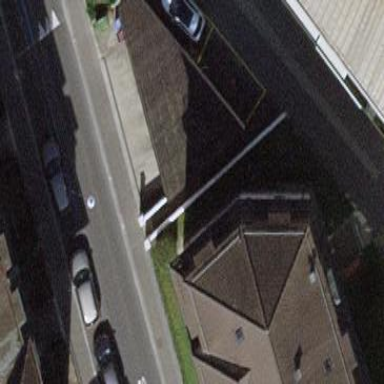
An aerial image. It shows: Group of garages.